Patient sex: M
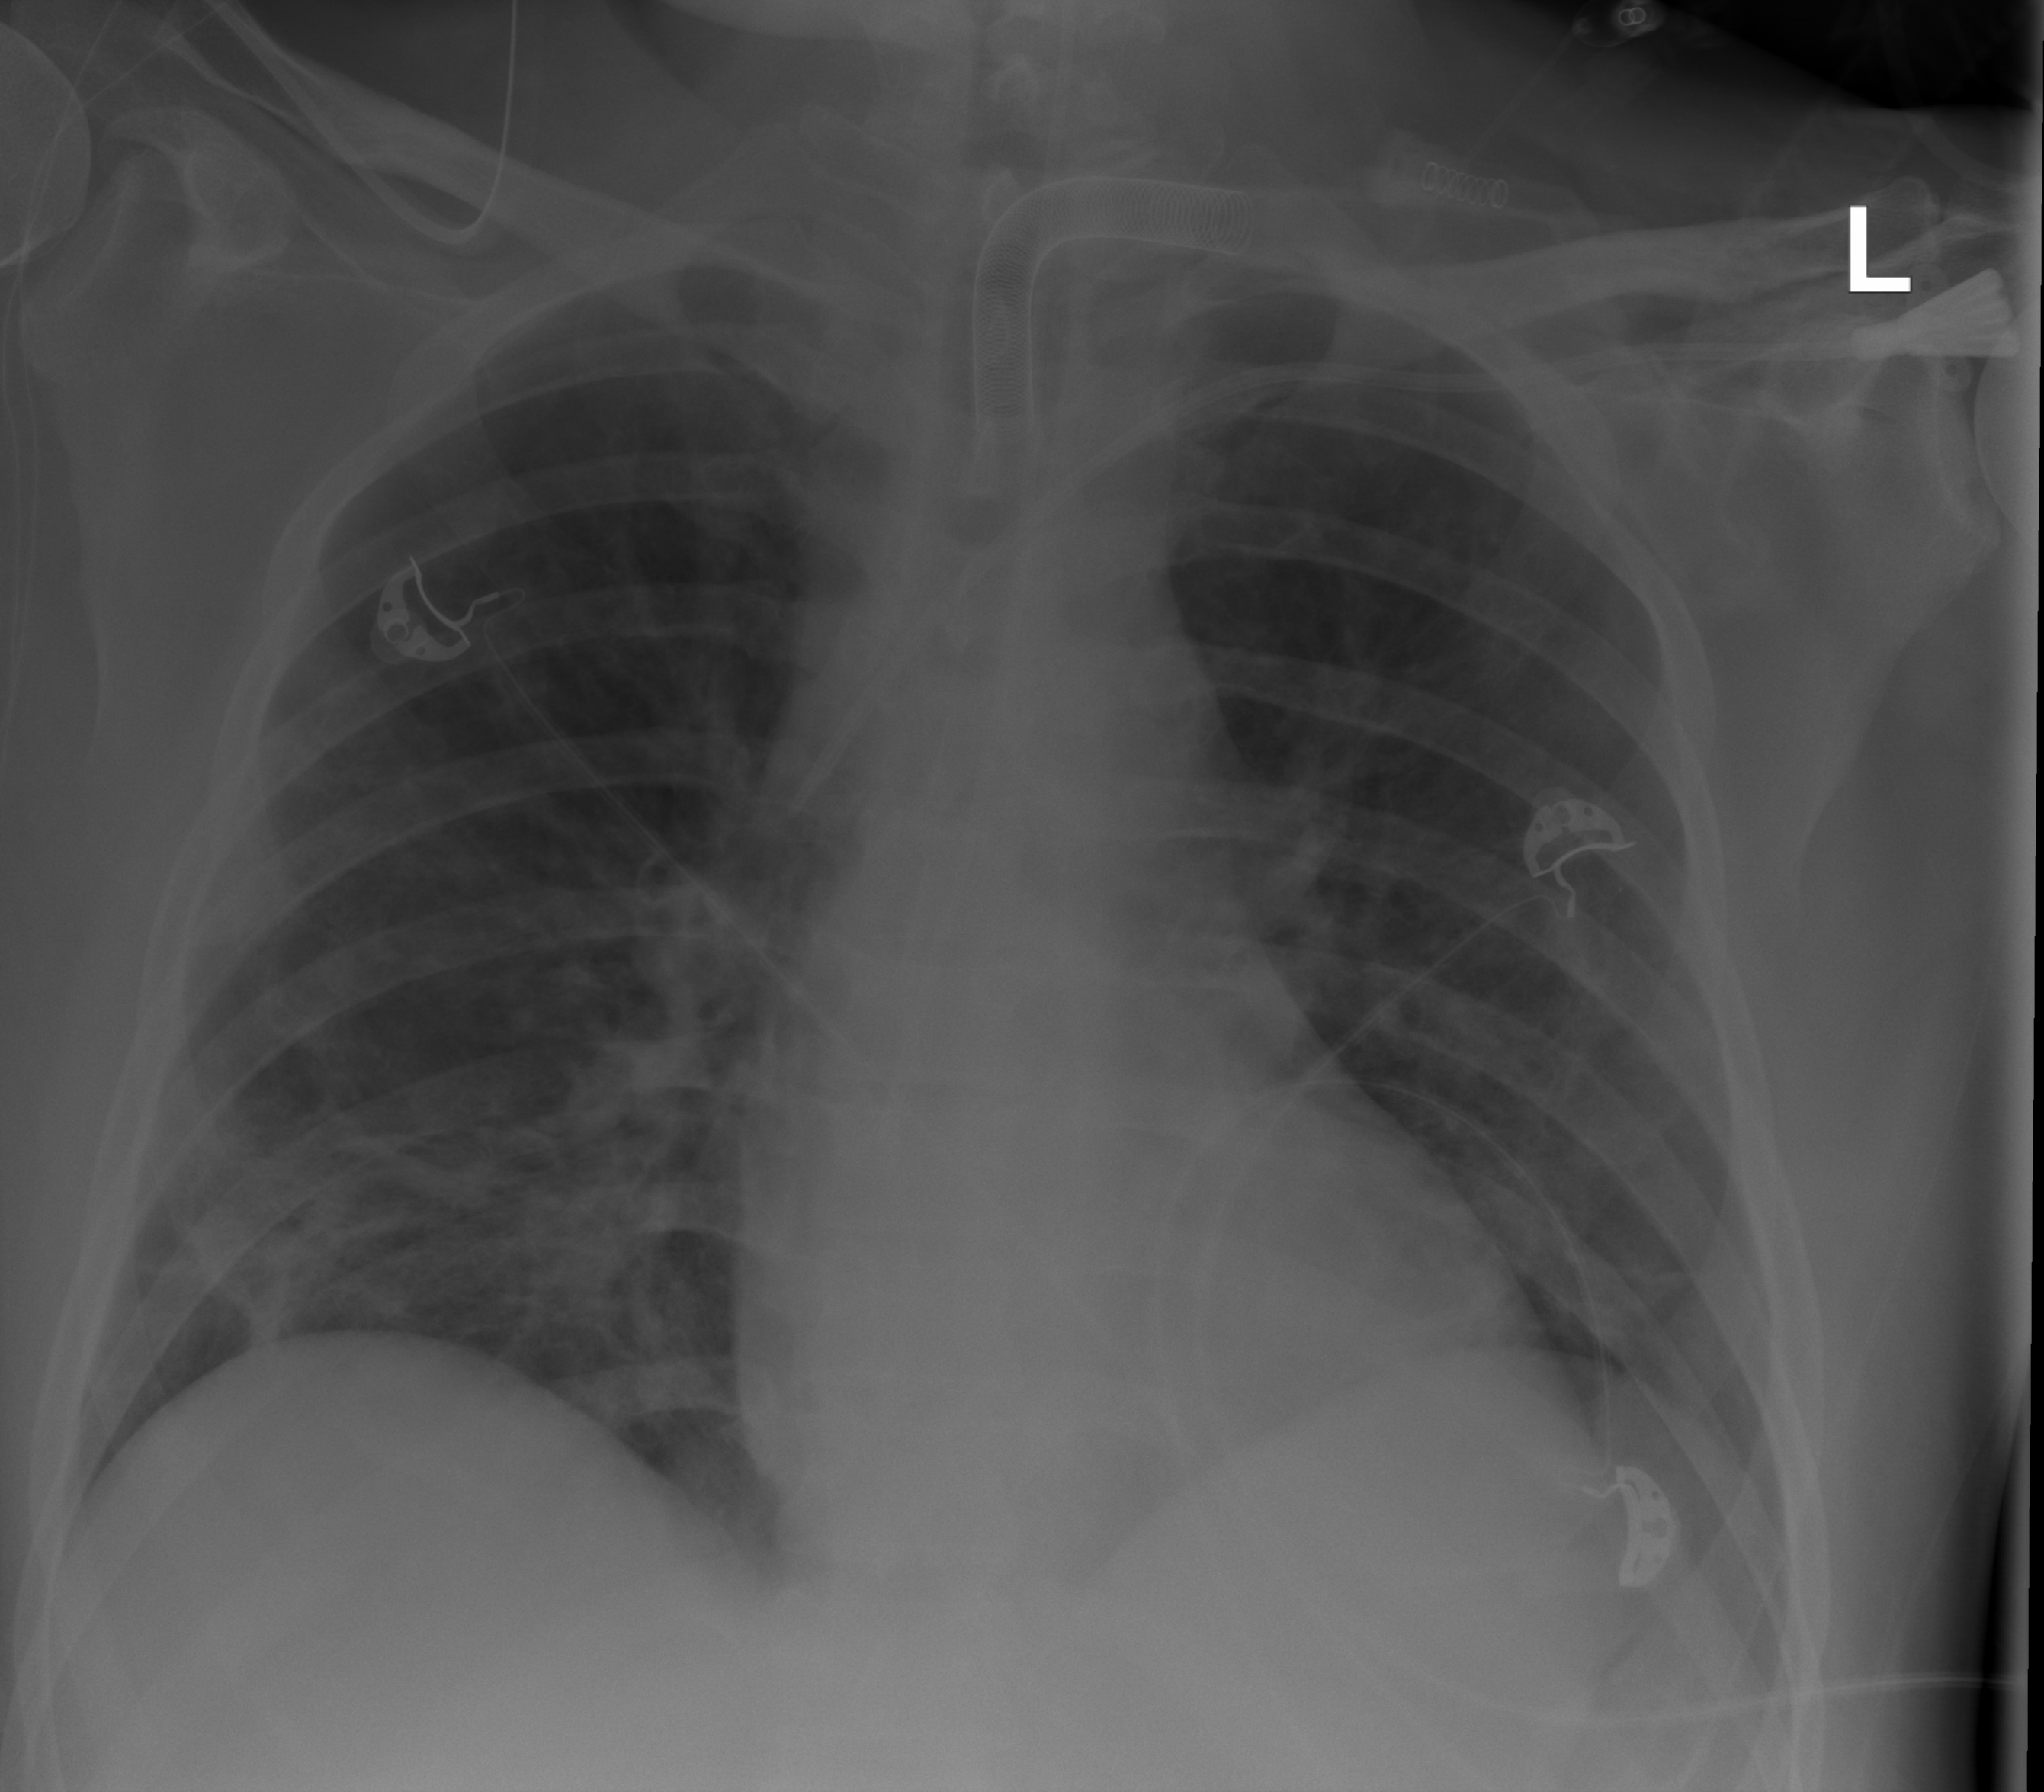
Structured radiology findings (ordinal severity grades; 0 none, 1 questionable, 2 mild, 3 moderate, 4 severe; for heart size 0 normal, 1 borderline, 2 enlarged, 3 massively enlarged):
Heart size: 0
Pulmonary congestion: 0
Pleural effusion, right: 0
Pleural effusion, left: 0
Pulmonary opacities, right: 2
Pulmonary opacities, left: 2
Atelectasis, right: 2
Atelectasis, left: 2